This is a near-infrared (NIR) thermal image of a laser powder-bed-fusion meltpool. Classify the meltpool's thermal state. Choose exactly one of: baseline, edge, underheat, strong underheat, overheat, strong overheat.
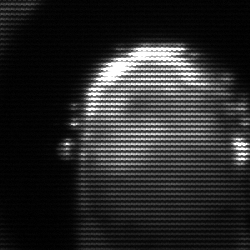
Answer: baseline